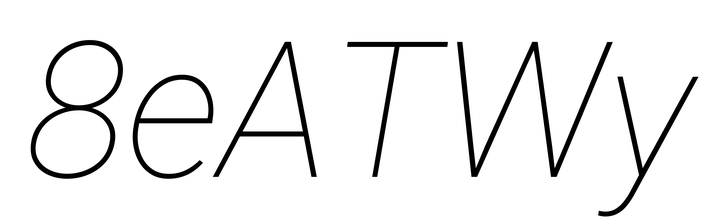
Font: Roboto-Italic_Thin_Italic